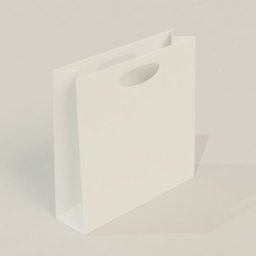
Label: tools